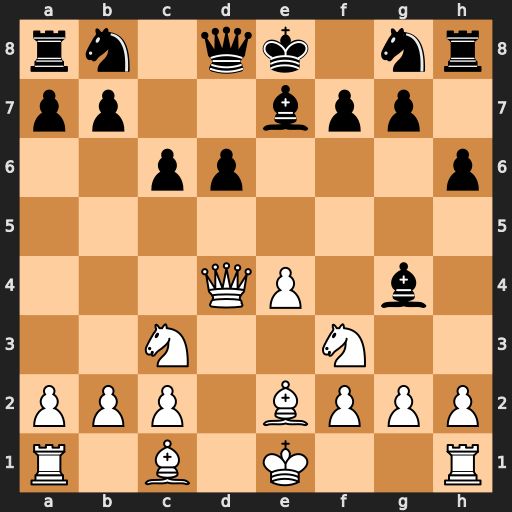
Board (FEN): rn1qk1nr/pp2bpp1/2pp3p/8/3QP1b1/2N2N2/PPP1BPPP/R1B1K2R
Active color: w
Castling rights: KQkq
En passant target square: -
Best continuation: Qxg7 Bf6 Qxg4